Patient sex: M
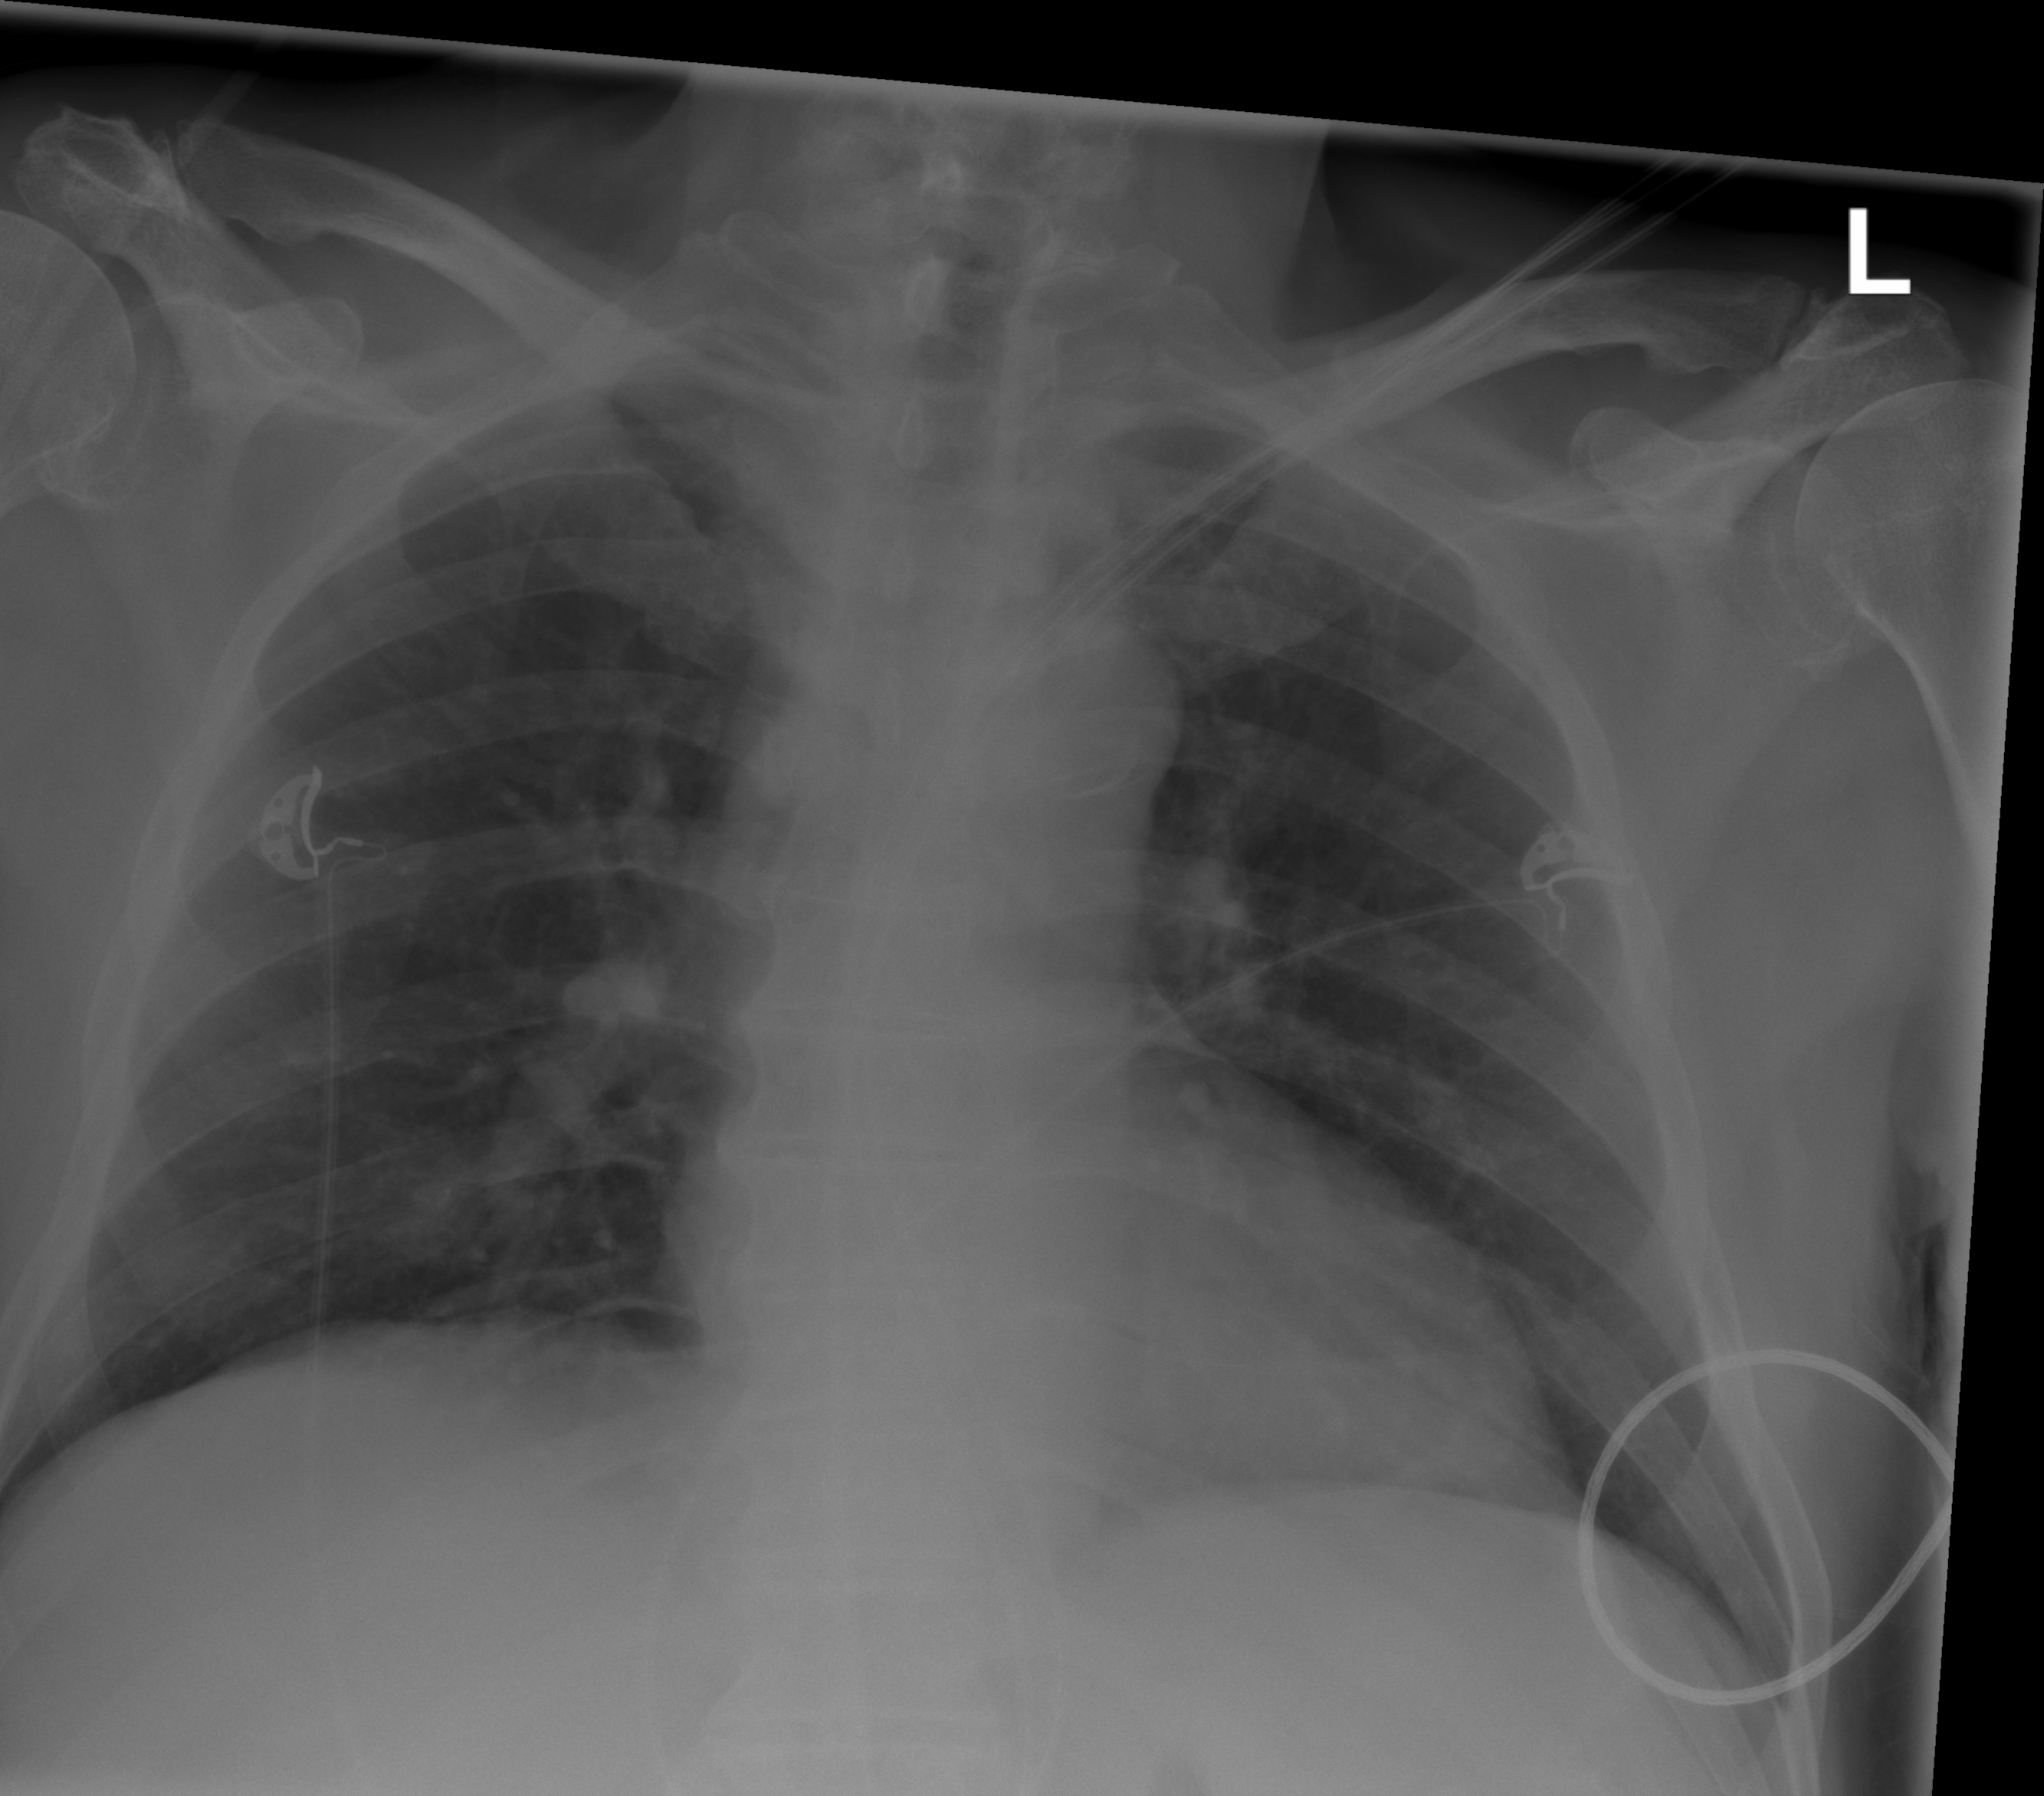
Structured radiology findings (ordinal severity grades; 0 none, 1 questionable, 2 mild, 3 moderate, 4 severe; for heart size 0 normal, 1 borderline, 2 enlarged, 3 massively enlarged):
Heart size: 2
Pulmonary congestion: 0
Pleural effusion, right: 0
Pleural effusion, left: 0
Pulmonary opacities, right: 0
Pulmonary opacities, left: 0
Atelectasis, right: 2
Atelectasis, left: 0